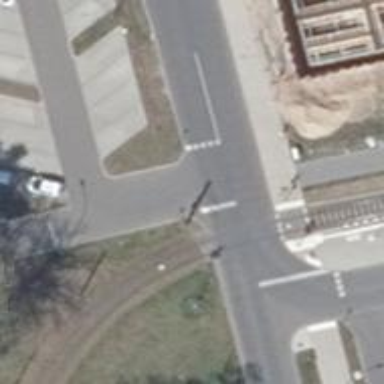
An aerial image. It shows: Level crossing with lights at railway intersection.